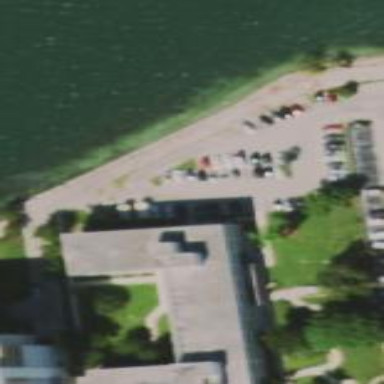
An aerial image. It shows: Hospital building.